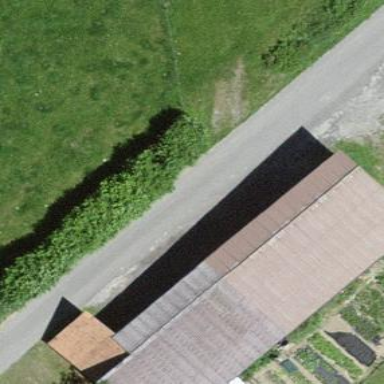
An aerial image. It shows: Barn.